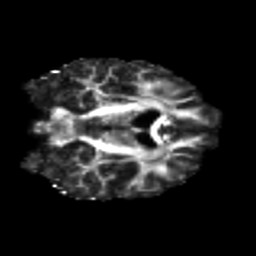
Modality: FA
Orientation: coronal
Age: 26
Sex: female
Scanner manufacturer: siemens
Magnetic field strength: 3 T
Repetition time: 3.5 s
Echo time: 0.125 s